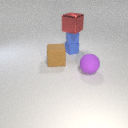
small blue rubber cube behind large brown rubber cube